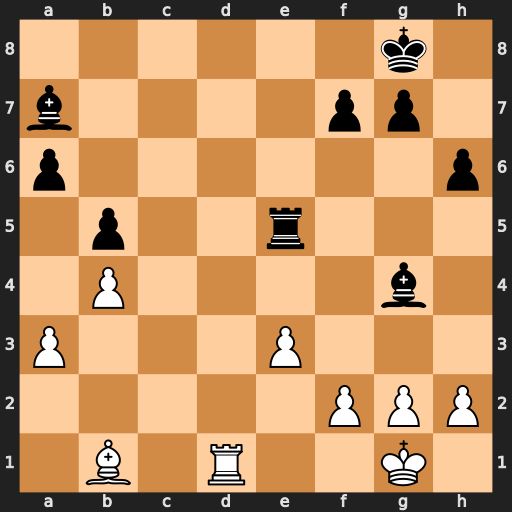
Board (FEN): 6k1/b4pp1/p6p/1p2r3/1P4b1/P3P3/5PPP/1B1R2K1
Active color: w
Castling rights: -
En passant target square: -
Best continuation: Rd8+ Re8 Rxe8#